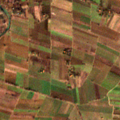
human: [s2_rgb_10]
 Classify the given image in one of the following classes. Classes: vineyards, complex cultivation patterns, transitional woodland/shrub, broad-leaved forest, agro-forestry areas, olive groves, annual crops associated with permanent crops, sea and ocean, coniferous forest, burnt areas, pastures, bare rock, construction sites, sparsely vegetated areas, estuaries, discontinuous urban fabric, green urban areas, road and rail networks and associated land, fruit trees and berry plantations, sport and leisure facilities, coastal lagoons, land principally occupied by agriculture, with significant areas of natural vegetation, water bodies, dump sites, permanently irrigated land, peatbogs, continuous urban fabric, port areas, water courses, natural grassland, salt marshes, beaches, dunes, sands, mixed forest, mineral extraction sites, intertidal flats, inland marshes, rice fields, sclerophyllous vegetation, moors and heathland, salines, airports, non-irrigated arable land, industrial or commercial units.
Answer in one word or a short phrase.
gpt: non-irrigated arable land, complex cultivation patterns, land principally occupied by agriculture, with significant areas of natural vegetation